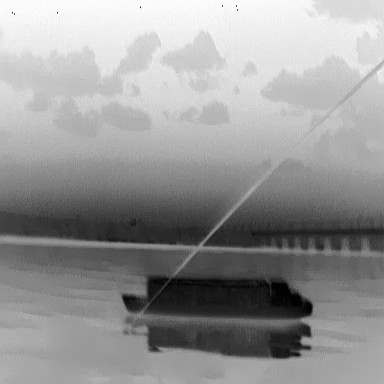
There is a fishing_boat in the infrared image.